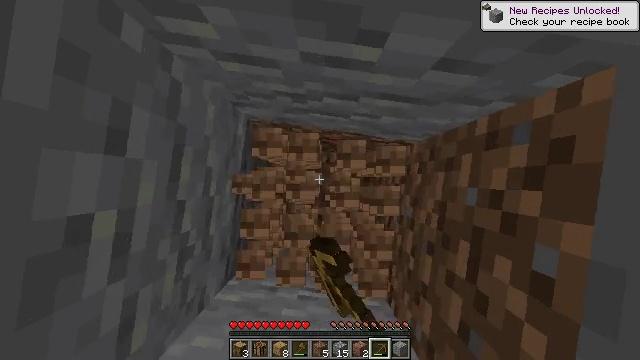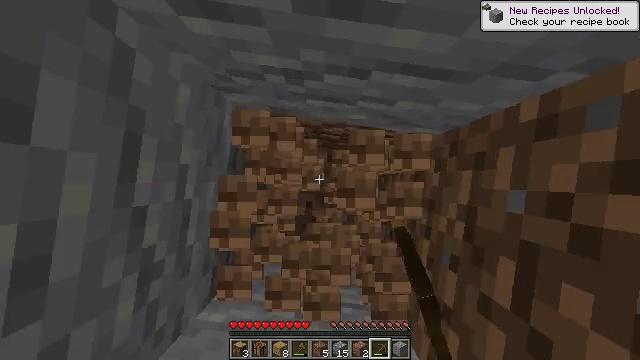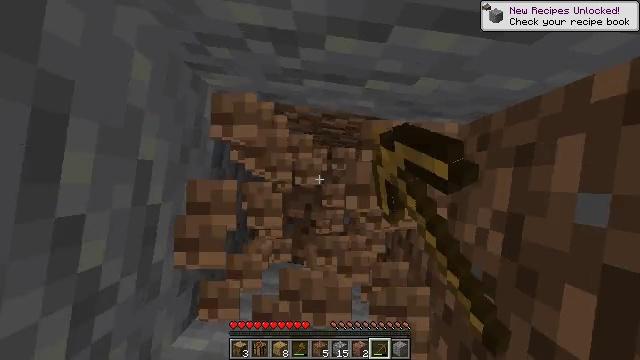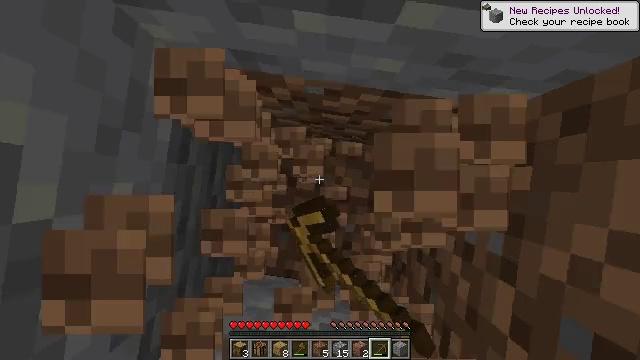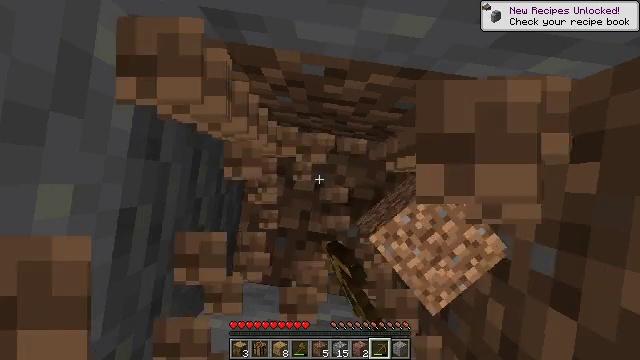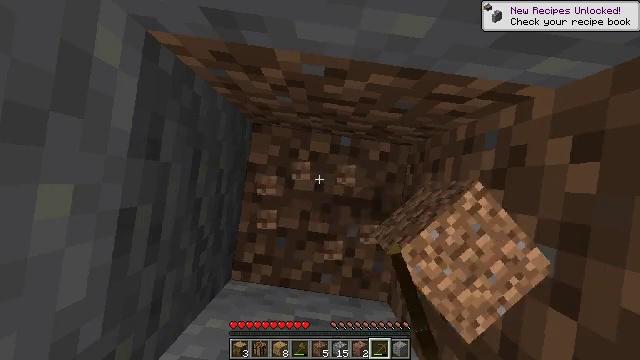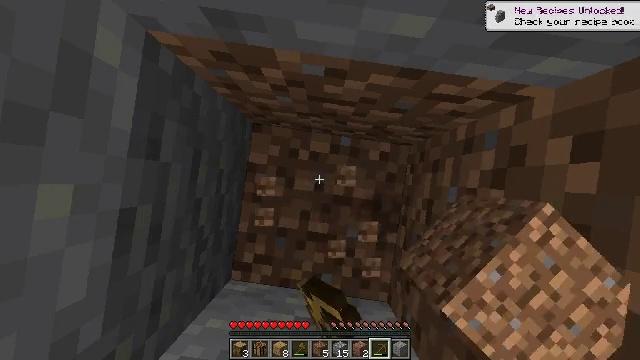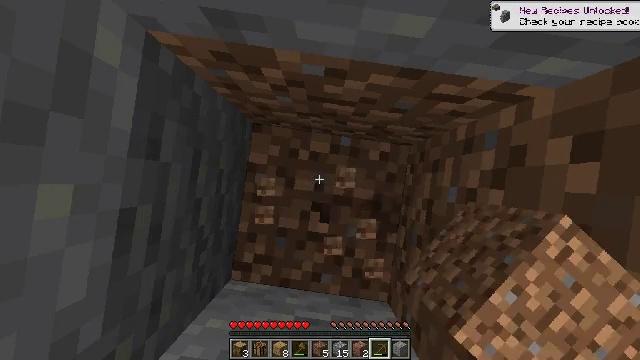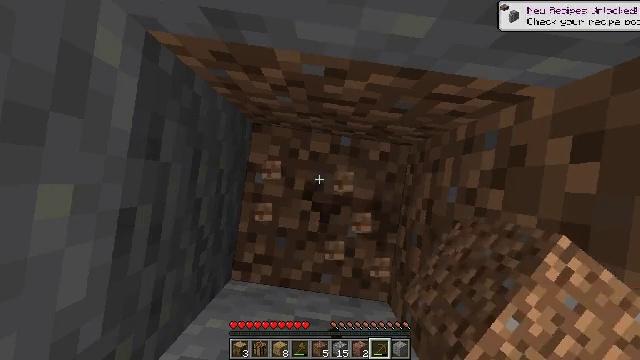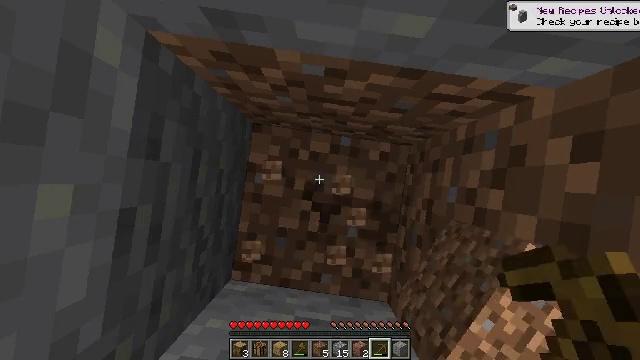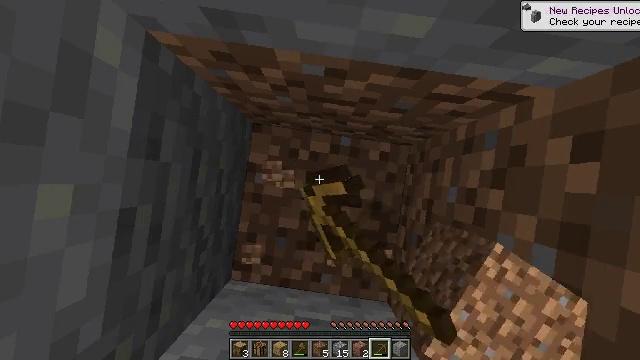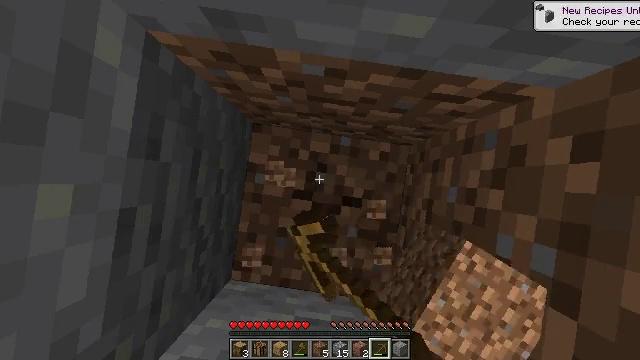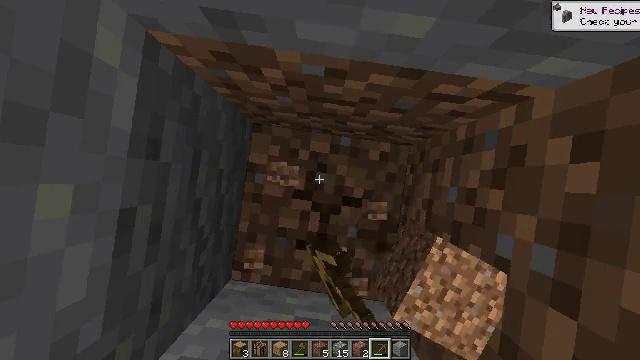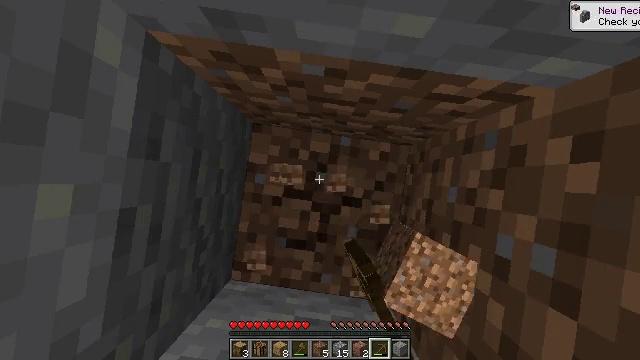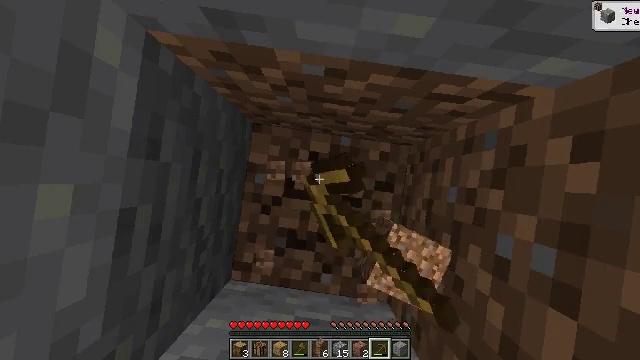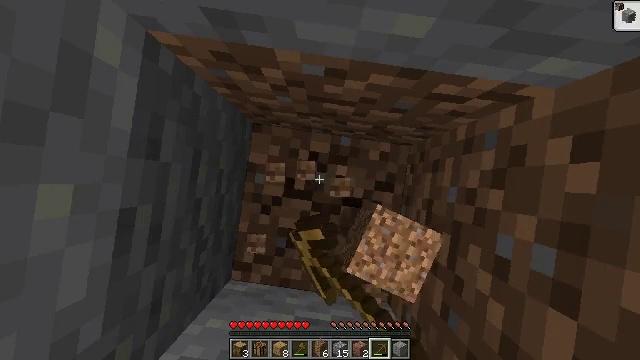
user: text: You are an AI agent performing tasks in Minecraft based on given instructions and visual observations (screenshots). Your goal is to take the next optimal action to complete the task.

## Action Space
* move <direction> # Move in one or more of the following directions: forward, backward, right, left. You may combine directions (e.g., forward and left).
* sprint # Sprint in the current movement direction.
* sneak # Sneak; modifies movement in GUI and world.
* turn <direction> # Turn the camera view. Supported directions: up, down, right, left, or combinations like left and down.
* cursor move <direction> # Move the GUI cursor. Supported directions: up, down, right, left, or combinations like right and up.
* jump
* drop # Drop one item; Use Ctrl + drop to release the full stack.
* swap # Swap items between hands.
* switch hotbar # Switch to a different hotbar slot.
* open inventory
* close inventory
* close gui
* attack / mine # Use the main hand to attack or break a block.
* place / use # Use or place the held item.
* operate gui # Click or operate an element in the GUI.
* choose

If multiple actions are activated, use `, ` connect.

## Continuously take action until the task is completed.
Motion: motion action
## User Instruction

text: Collect dirt by holding left button.
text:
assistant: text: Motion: attack / mine
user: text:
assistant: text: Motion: attack / mine
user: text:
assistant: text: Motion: attack / mine
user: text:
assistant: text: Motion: attack / mine
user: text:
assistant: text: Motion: attack / mine
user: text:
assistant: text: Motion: attack / mine
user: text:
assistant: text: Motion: attack / mine
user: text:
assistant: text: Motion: attack / mine
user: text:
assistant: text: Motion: attack / mine
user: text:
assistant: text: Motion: attack / mine
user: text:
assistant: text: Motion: attack / mine
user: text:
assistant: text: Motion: attack / mine
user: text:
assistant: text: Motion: attack / mine
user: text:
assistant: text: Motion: attack / mine
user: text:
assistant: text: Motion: attack / mine
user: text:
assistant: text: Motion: attack / mine
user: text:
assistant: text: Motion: attack / mine
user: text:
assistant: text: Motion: attack / mine
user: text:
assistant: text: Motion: attack / mine
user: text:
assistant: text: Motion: attack / mine
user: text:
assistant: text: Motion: attack / mine
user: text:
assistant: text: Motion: attack / mine
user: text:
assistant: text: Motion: attack / mine
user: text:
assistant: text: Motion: attack / mine
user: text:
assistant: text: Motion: attack / mine